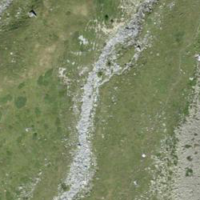
EUNIS habitat code: 26
Species observed at this site:
Dryas octopetala